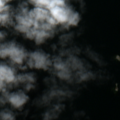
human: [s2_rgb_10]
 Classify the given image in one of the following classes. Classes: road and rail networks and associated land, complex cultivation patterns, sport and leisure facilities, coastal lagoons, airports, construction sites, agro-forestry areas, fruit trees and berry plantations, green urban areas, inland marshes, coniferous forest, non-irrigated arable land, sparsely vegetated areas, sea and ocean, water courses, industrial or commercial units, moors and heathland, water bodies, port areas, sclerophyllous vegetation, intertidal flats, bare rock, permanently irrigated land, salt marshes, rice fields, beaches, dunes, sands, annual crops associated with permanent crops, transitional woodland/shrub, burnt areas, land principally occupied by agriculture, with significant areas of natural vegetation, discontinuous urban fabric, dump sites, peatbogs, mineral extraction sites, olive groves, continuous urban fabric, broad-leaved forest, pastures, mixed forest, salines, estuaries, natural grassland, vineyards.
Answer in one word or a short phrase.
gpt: sea and ocean